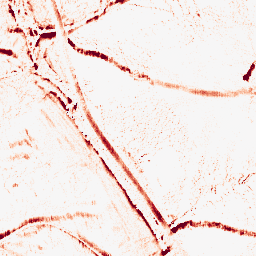
Category: morphological
Decomposition family: morphological_ellipse
Decomposition parameters: operation: opening
width: 10
height: 5
Upsampling method: regularized
Upsampling parameters: scale: 4
lambda_reg: 0.001
Upsampling scale: 4